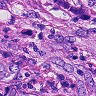
Metastatic tissue present: yes